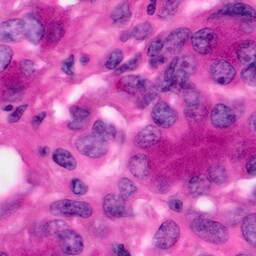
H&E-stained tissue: Pancreatic